Question: I treid to run some test in but none of them got completed and I had to terminate the test as it did not exit on its own. I add all necessary classes below:

'''
import static org.junit.Assert.assertEquals;
import java.util.Arrays;
import org.junit.Test;
public class AnagramTest {
Anagram an;
@Test
public void testSpecialCharacters() {
an = new Anagram("@#$%^&!@");
for (int i=0;i<an.generate().size();i++)
assertEquals("Special Characters ", isAnagram("@#$%^&!@",String.valueOf(an.generate().get(i))), true);
}
@Test
public void testDoubleLetter() {
an = new Anagram("bc");
String[] expected = {"bc","cb"};
for (int i=0;i<expected.length;i++)
assertEquals("Double letter", expected[i], an.generate().get(i));
}
public static boolean isAnagram(String str1, String str2){
if(str1.length() != str2.length()) {return false;}
char[] a, b;
Arrays.sort(a = str1.toCharArray());
Arrays.sort(b = str2.toCharArray());
return Arrays.equals(a,b);
}...
'''
'''
import java.util.ArrayList;
import java.util.List;
public class Anagram {
private char[] input;
private StringBuffer sb = new StringBuffer();
private List output;
public Anagram(String input){
this.input = input.toCharArray();
}
public List generate(){
output = new ArrayList();
doAnagram(input.length);
return output;
}
private void doAnagram(int rsize){
if (rsize==1){ return; }
for (int i=0; i < rsize ; i++){
doAnagram(rsize-1);
if (rsize==2){
for (int j=0; j < input.length; j++){
sb.append(input[j]);
}
output.add(sb.toString());
sb.delete(0,input.length+1);
}
rotate(rsize);
}
}
private void rotate(int rsize){
int i;
int pos = input.length - rsize;
char tmp = input[pos];
for (i=pos + 1; i < input.length ; i++){
input[i-1] = input[i];
}
input[i-1] = tmp;
}
}
'''
What am I doing wrong?
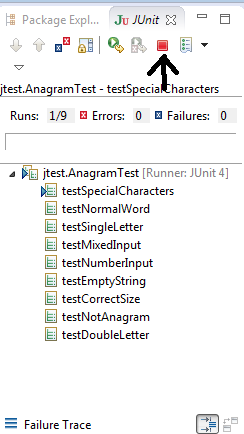
Answer: In your test, in the for loop, 'an.generate().size()' is - that might take a while to loop over! This value is also rebuilt every iteration of the loop, which is bad design.